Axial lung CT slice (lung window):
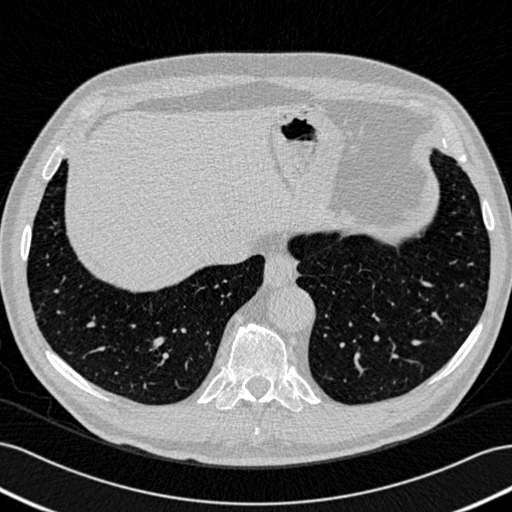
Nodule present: no